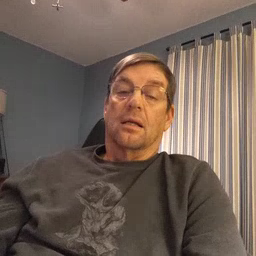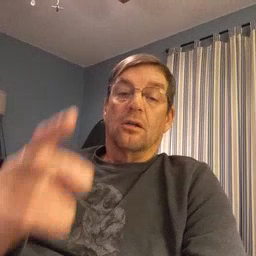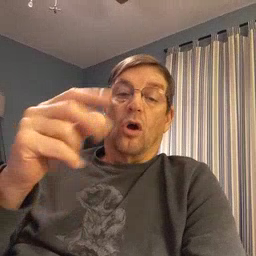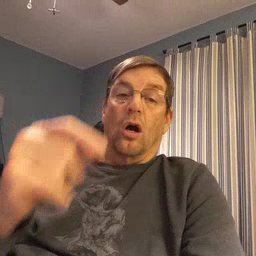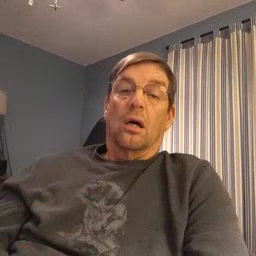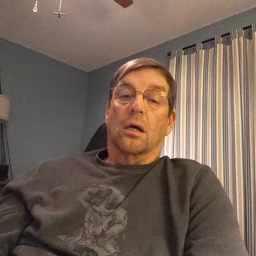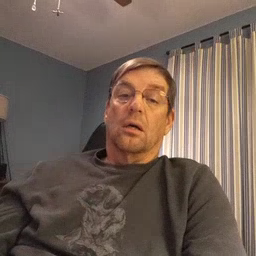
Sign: dog